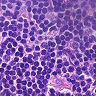
Metastatic tissue present: no